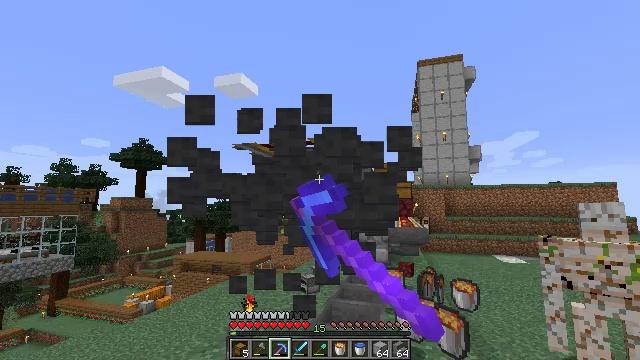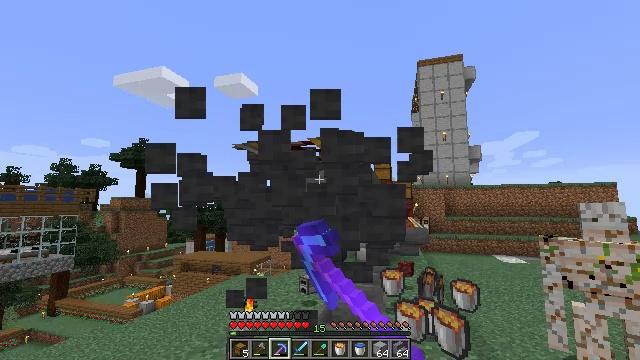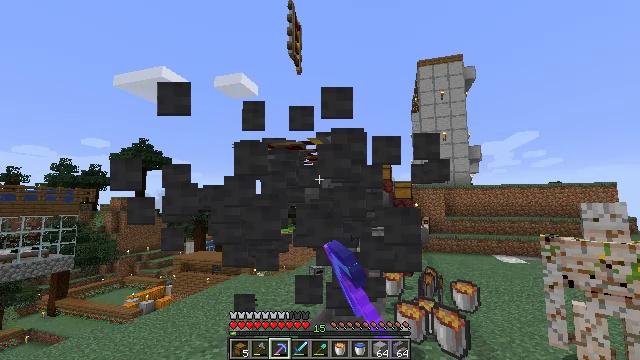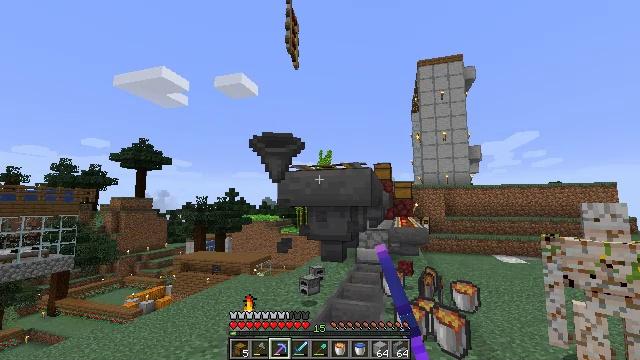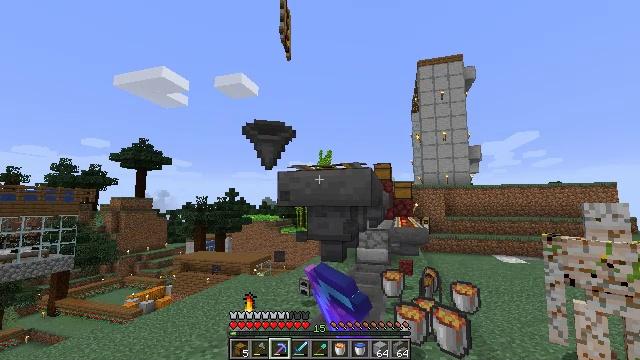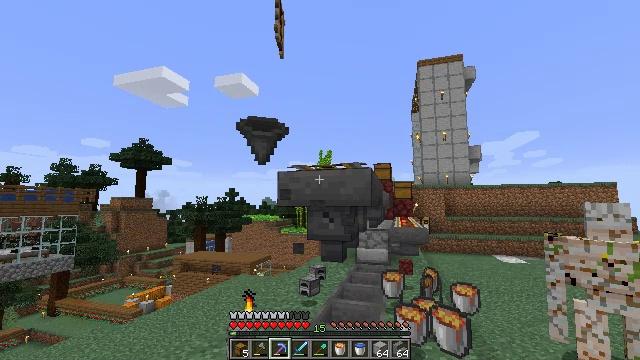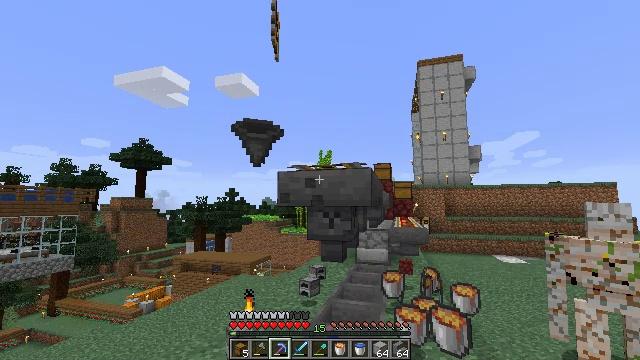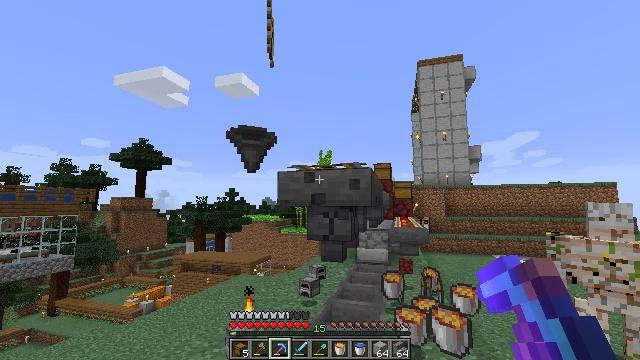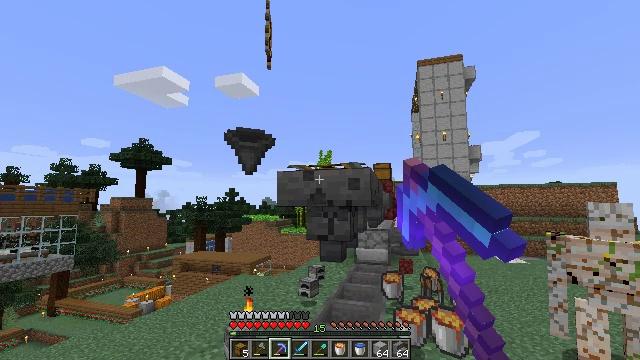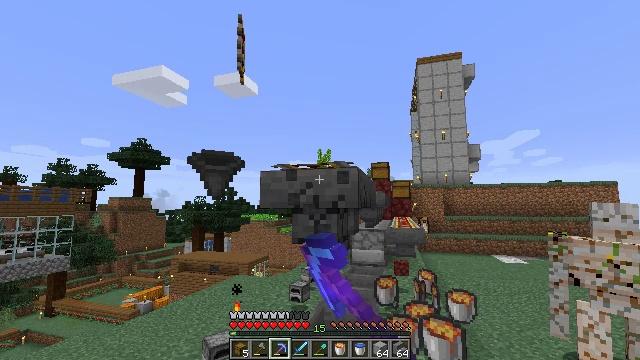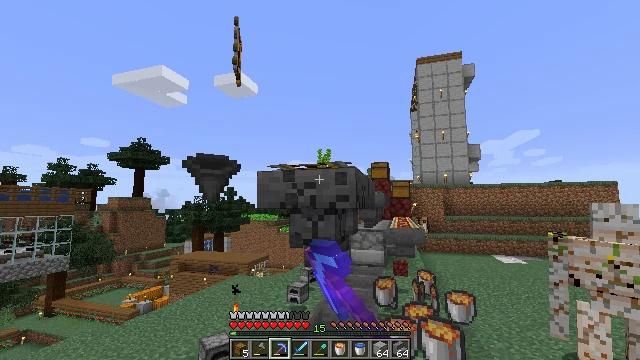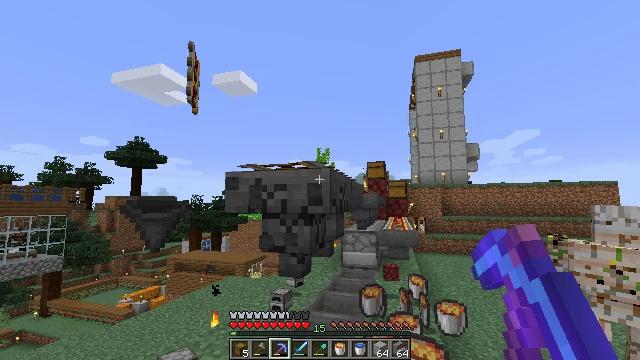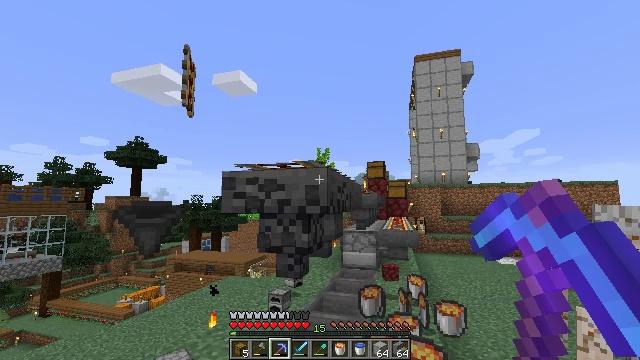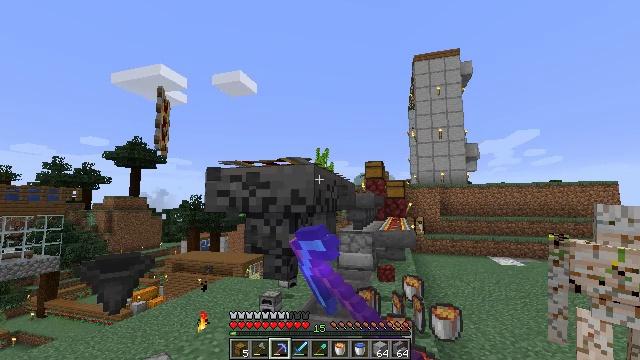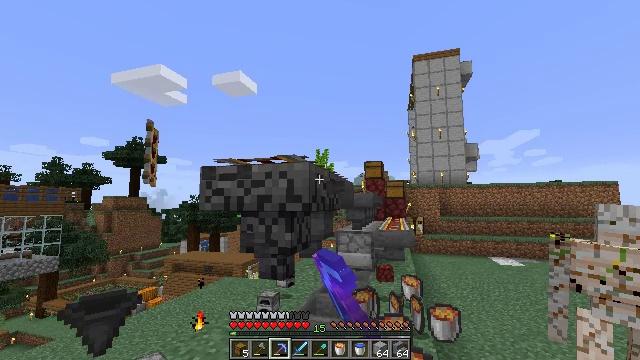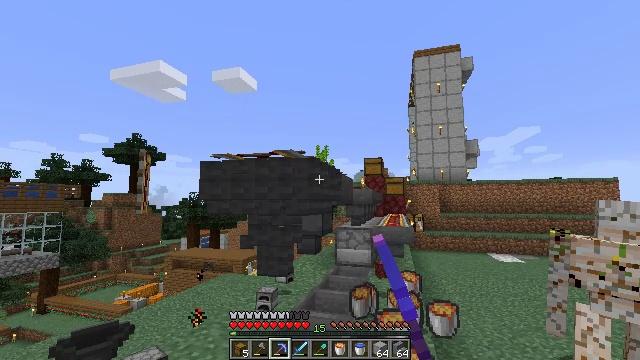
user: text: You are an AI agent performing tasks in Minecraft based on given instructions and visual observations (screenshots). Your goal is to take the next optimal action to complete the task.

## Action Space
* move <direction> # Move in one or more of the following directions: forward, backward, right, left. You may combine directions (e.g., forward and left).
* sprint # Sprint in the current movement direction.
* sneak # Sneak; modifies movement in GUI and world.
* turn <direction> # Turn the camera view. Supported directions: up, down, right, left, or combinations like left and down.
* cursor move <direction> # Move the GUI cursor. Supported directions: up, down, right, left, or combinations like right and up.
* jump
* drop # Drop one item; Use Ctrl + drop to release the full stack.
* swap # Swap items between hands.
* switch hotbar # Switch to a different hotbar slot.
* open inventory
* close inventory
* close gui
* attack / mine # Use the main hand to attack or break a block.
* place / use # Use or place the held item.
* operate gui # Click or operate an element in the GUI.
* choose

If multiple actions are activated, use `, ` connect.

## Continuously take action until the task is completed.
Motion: motion action
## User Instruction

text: Attack the hopper to gather it.
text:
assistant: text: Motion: attack / mine
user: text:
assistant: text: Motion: attack / mine
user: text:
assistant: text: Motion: attack / mine
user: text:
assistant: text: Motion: attack / mine
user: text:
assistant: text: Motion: attack / mine
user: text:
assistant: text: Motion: attack / mine
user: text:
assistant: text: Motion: attack / mine
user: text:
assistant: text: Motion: move forward and move right, attack / mine
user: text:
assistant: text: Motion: move forward and move right, attack / mine
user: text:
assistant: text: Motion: move forward and move right, attack / mine
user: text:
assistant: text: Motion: move forward and move right, attack / mine
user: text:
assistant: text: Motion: attack / mine
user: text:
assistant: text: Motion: attack / mine
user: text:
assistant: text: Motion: attack / mine
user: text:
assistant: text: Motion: attack / mine
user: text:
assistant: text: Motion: attack / mine
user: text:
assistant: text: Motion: attack / mine
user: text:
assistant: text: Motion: attack / mine
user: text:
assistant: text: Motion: turn left, attack / mine
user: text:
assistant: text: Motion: turn left, attack / mine
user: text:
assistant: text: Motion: attack / mine
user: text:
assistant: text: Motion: attack / mine
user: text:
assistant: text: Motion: attack / mine
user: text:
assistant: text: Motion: attack / mine
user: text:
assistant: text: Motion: move forward, attack / mine
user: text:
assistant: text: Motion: move forward, attack / mine
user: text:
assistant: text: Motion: move forward, attack / mine
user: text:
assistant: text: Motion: move forward, turn right, attack / mine
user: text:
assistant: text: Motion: move forward, attack / mine
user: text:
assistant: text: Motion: attack / mine